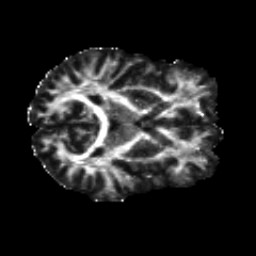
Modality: FA
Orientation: axial
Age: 20
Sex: male
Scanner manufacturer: siemens
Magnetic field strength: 3 T
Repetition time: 8.8 s
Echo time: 0.085 s